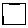
Label: square